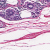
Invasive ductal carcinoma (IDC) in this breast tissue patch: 0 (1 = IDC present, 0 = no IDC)